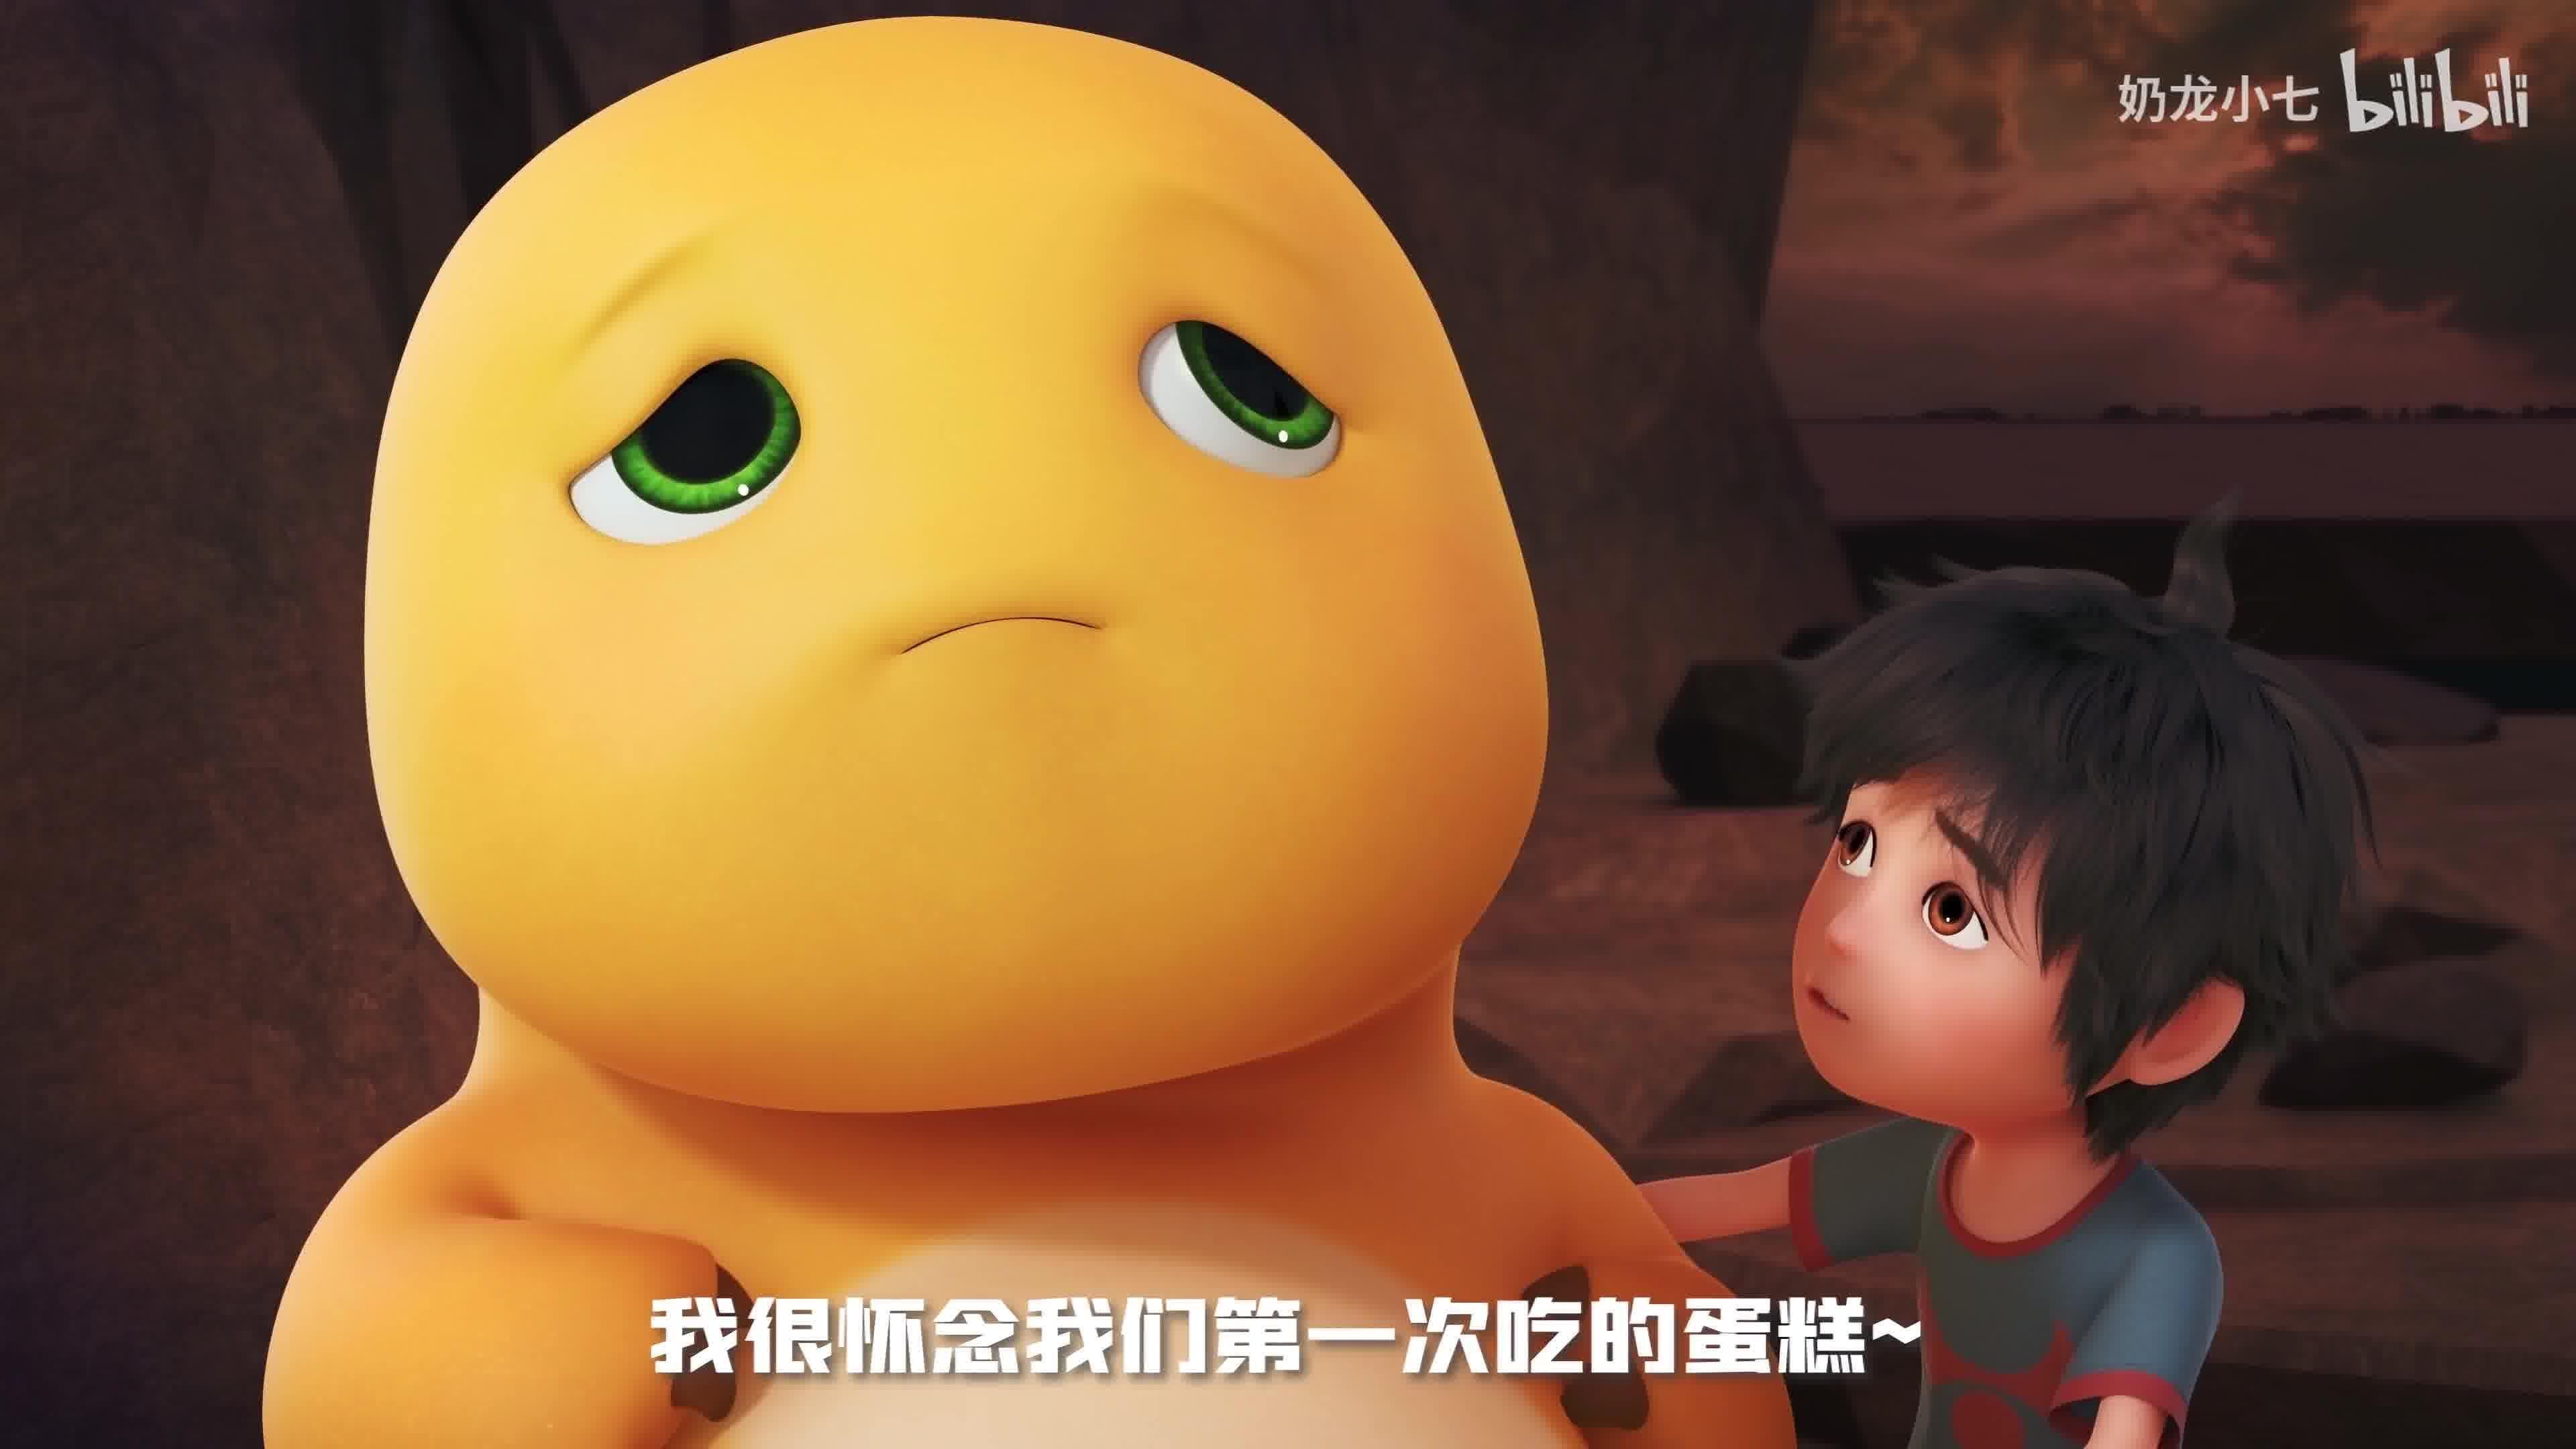
Label: nailong